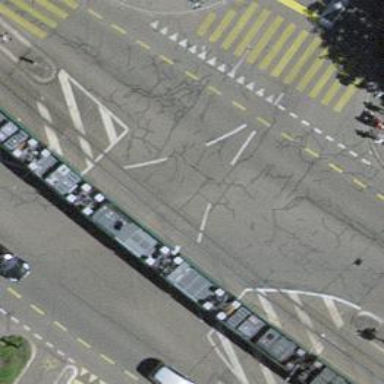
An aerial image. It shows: Tram level crossing on railway.